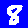
Digit: 8